Question: Does "hr" element create new lines similarly like paragraphs elements "p" ? Because I added an "hr" element to my table element and it gives a result like in this image :

EDIT :
'''
<fieldset style="border: solid 1px "><legend>alertes offres/demandes</legend>
<div><a href="service.php?action=ServiceAjouterAlerteOD"><img src="http://localhost/bazarmada/pages/img/icons/plus.png" alt="Ajouter un alerte d'abonnement" /></a></div>
<div style="background-color:#cafbb7;"><b>March&eacute; : </b>Ambalavao</div>
<table width="100%">
<tr>
<td align="center" width="25%">Mardi</td>
<td align="center" width="60%">Akotry</td>
<td align="center" width="5%"><input type="checkbox" value="12" checked onchange="aboDesabo($(this), $(this).val(), 'Akotry');" /></td>
<td align="center" width="5%"><a href="service.php?action=ServiceAjouterAlerteOD&id=12"><img src="http://localhost/bazarmada/pages/img/icons/edit.png" alt="Modifier" style="height:10px;width:10px;" /></a></td>
<td align="center" width="5%"><a id="a_del" href="#" onclick="ask(12);"><img src="http://localhost/bazarmada/pages/img/icons/cross.png" alt="Supprimer" style="height:10px;width:10px;" /></a></td>
</tr>
<tr>
<td align="center" width="25%"></td>
<td align="center" width="60%">Akotry gasy</td>
<td align="center" width="5%"><input type="checkbox" value="13" onchange="aboDesabo($(this), $(this).val(), 'Akotry gasy');" /></td>
<td align="center" width="5%"><a href="service.php?action=ServiceAjouterAlerteOD&id=13"><img src="http://localhost/bazarmada/pages/img/icons/edit.png" alt="Modifier" style="height:10px;width:10px;" /></a></td>
<td align="center" width="5%"><a id="a_del" href="#" onclick="ask(13);"><img src="http://localhost/bazarmada/pages/img/icons/cross.png" alt="Supprimer" style="height:10px;width:10px;" /></a></td>
</tr>
<tr>
<td align="center" width="25%"></td>
<td align="center" width="60%">Akotry sebota</td>
<td align="center" width="5%"><input type="checkbox" value="14" onchange="aboDesabo($(this), $(this).val(), 'Akotry sebota');" /></td>
<td align="center" width="5%"><a href="service.php?action=ServiceAjouterAlerteOD&id=14"><img src="http://localhost/bazarmada/pages/img/icons/edit.png" alt="Modifier" style="height:10px;width:10px;" /></a></td>
<td align="center" width="5%"><a id="a_del" href="#" onclick="ask(14);"><img src="http://localhost/bazarmada/pages/img/icons/cross.png" alt="Supprimer" style="height:10px;width:10px;" /></a></td>
</tr>
<tr>
<td align="center" width="25%"></td>
<td align="center" width="60%">Akotry tsipala</td>
<td align="center" width="5%"><input type="checkbox" value="15" checked onchange="aboDesabo($(this), $(this).val(), 'Akotry tsipala');" /></td>
<td align="center" width="5%"><a href="service.php?action=ServiceAjouterAlerteOD&id=15"><img src="http://localhost/bazarmada/pages/img/icons/edit.png" alt="Modifier" style="height:10px;width:10px;" /></a></td>
<td align="center" width="5%"><a id="a_del" href="#" onclick="ask(15);"><img src="http://localhost/bazarmada/pages/img/icons/cross.png" alt="Supprimer" style="height:10px;width:10px;" /></a></td>
</tr>
</table>
<div style="background-color:#cafbb7;"><b>March&eacute; : </b>Merimandroso</div>
<table width="100%">
<tr>
<td align="center" width="25%">Lundi</td>
<td align="center" width="60%">Peta kofehy</td>
<td align="center" width="5%"><input type="checkbox" value="11" checked onchange="aboDesabo($(this), $(this).val(), 'Peta kofehy');" /></td>
<td align="center" width="5%"><a href="service.php?action=ServiceAjouterAlerteOD&id=11"><img src="http://localhost/bazarmada/pages/img/icons/edit.png" alt="Modifier" style="height:10px;width:10px;" /></a></td>
<td align="center" width="5%"><a id="a_del" href="#" onclick="ask(11);"><img src="http://localhost/bazarmada/pages/img/icons/cross.png" alt="Supprimer" style="height:10px;width:10px;" /></a></td>
</tr>
<tr><td colspan="5"><hr /></td></tr>
<tr>
<td align="center" width="25%">Jeudi</td>
<td align="center" width="60%">Rary penjy</td>
<td align="center" width="5%"><input type="checkbox" value="19" checked onchange="aboDesabo($(this), $(this).val(), 'Rary penjy');" /></td>
<td align="center" width="5%"><a href="service.php?action=ServiceAjouterAlerteOD&id=19"><img src="http://localhost/bazarmada/pages/img/icons/edit.png" alt="Modifier" style="height:10px;width:10px;" /></a></td>
<td align="center" width="5%"><a id="a_del" href="#" onclick="ask(19);"><img src="http://localhost/bazarmada/pages/img/icons/cross.png" alt="Supprimer" style="height:10px;width:10px;" /></a></td>
</tr>
</table>
'''
So how to remove the blank lines above and below the "hr" element ?
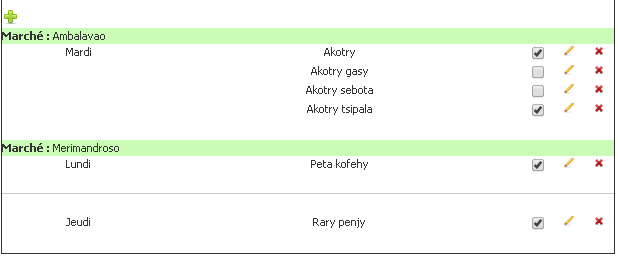
Answer: Default '<hr>' tag shows a horizontal line. But in your case there can be a CSS rule which override the default look. Use inspect element and check the matching CSS rule for the hr tag inside the table.
My Test <URL>